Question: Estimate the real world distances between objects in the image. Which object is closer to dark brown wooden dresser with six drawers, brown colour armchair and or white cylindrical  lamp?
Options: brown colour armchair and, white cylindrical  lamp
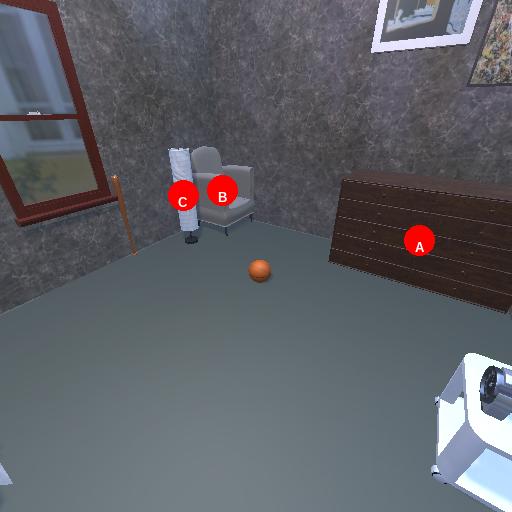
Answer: brown colour armchair and